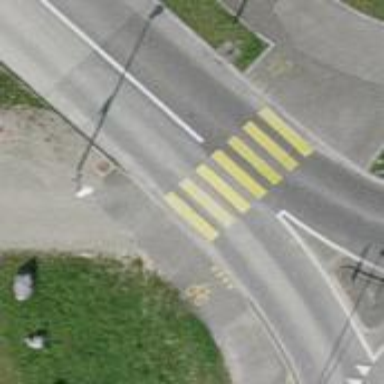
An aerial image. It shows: Marked crossing on the road.